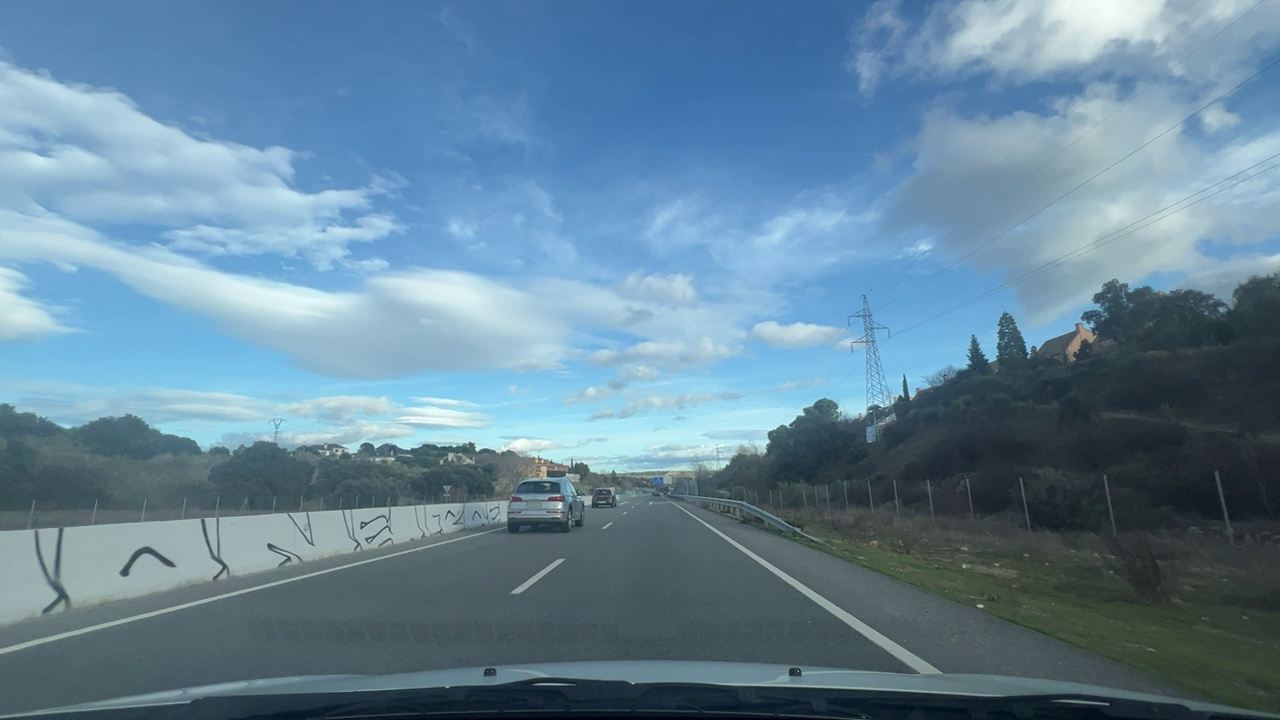
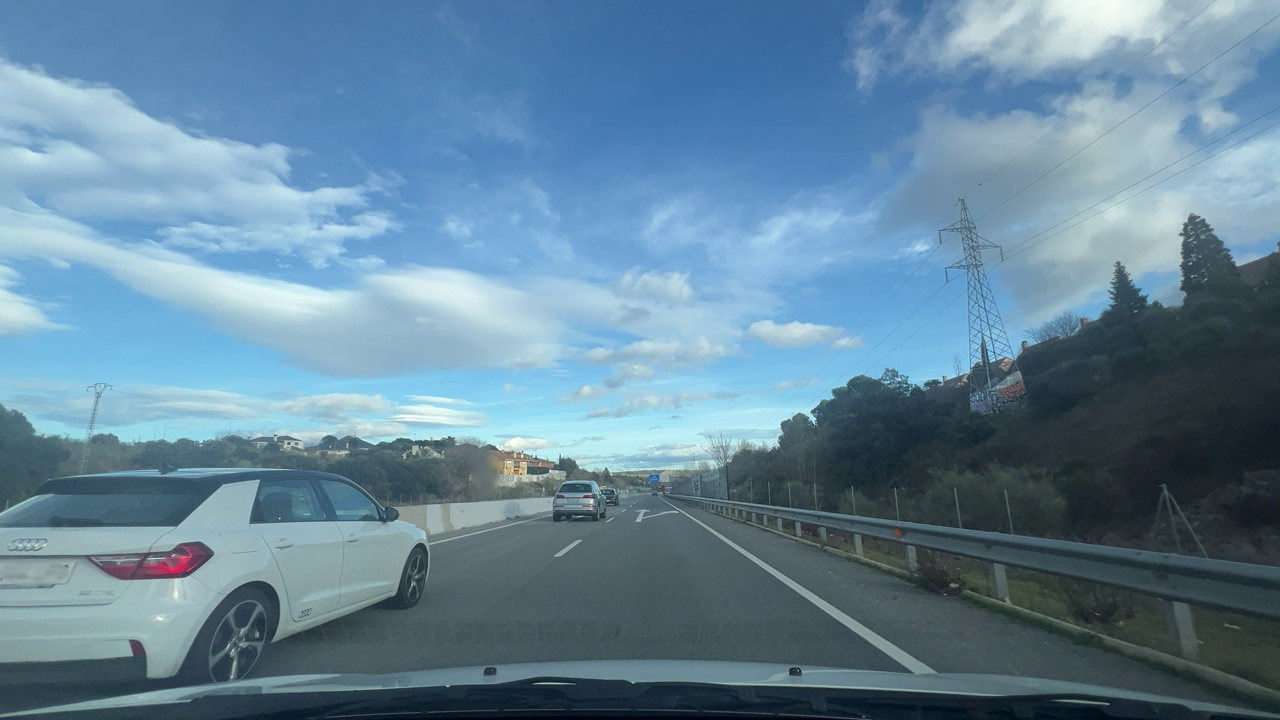
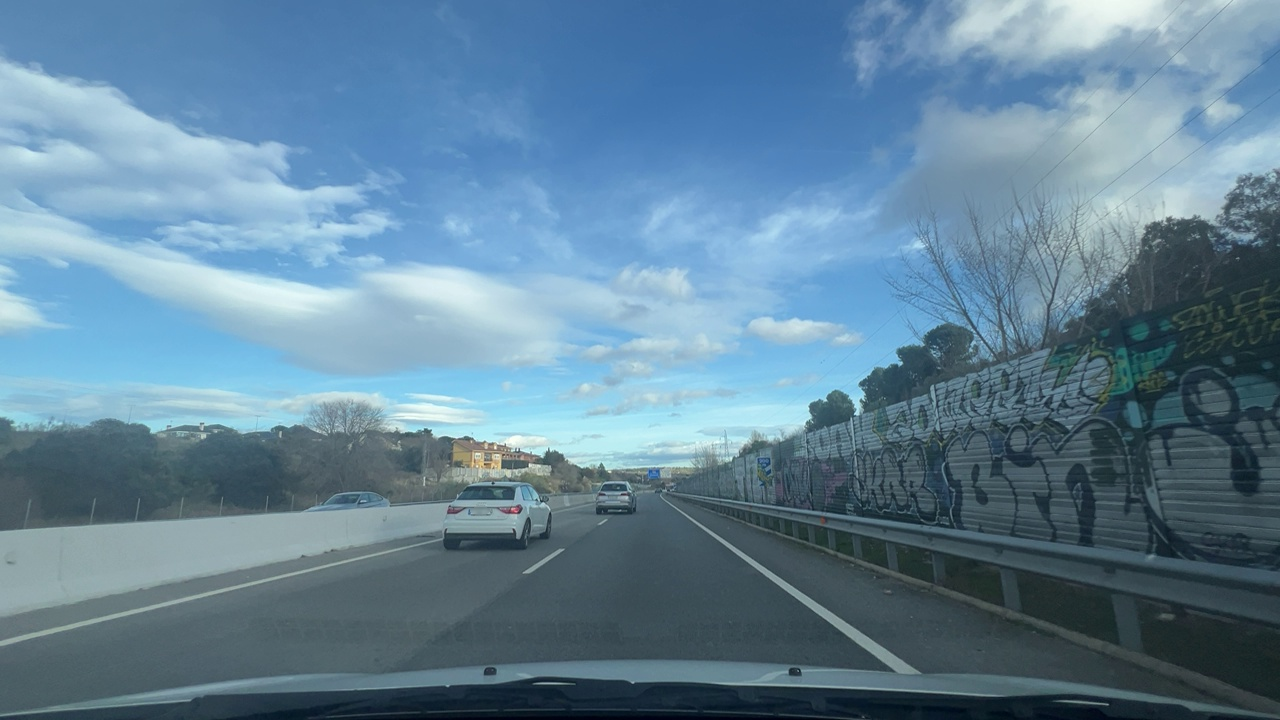
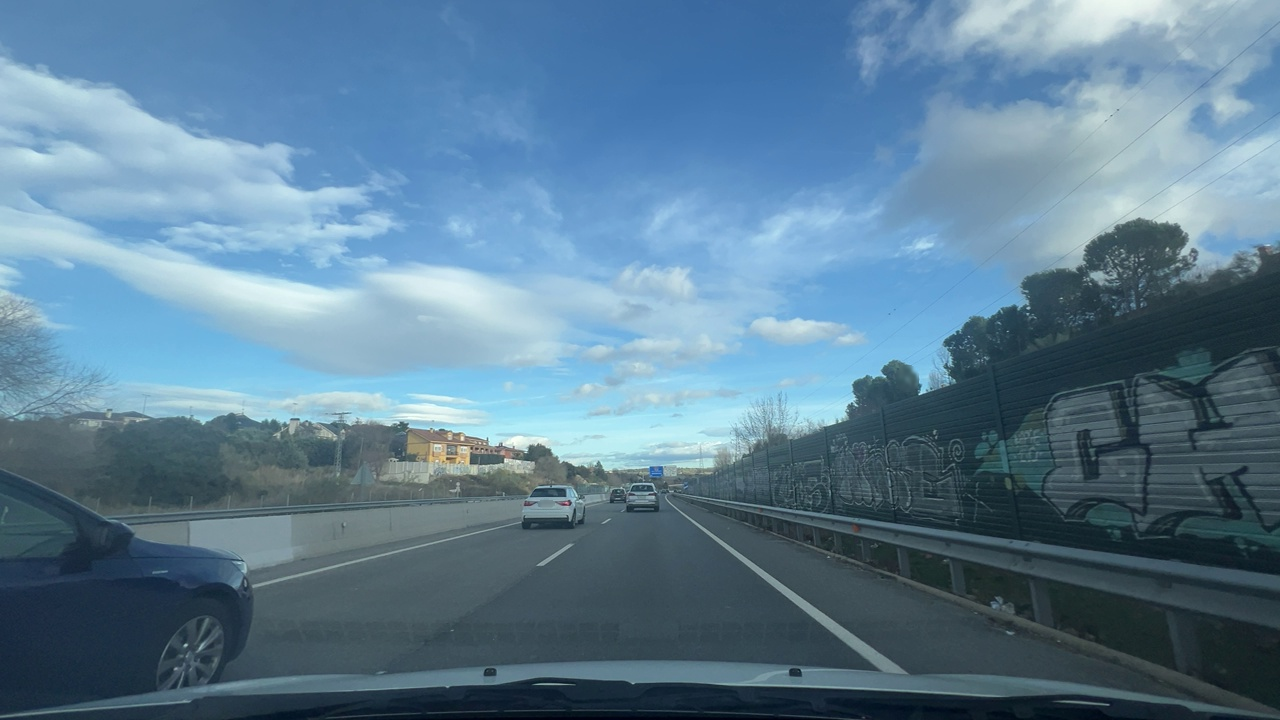
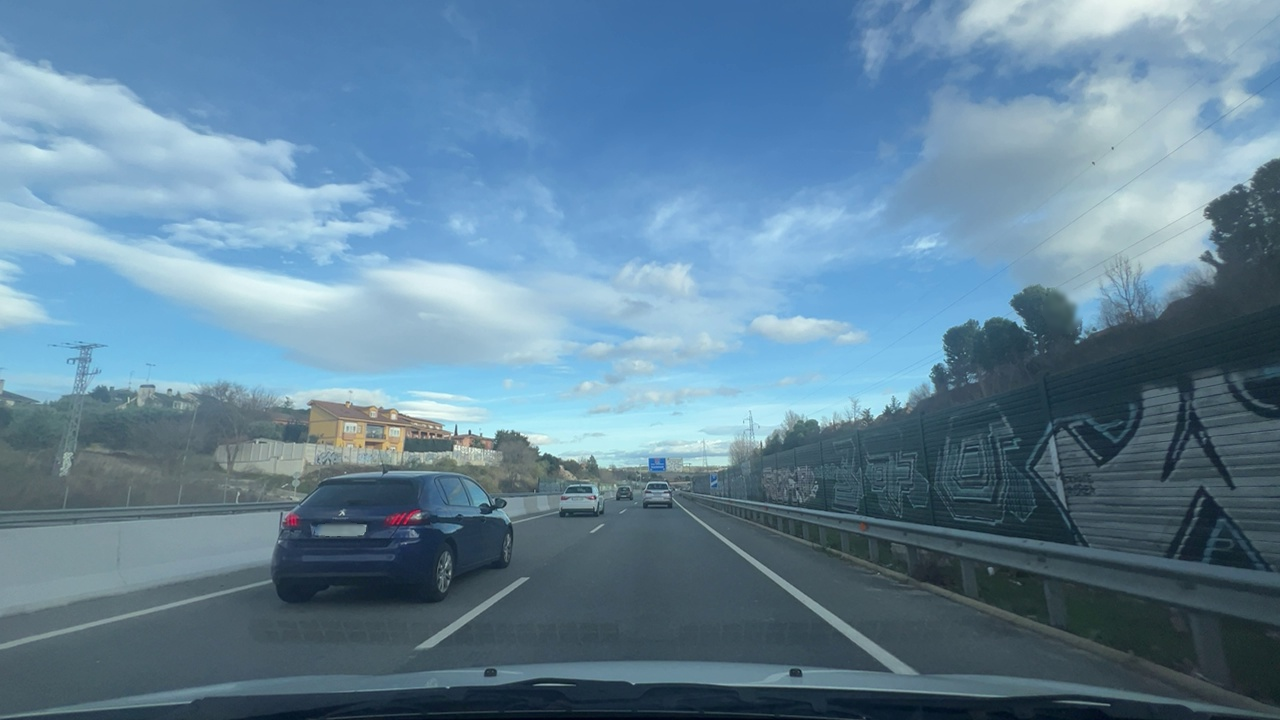
Situation: Cut in
Question: Is a vehicle from an adjacent lane moving into the ego lane?
Answer: Yes
Reasoning: A vehicle from the left lane is crossing the lane marking into the ego lane.

Situation: Cut in
Question: Has a vehicle merged into the ego lane directly ahead of the ego vehicle without any intermediate vehicle?
Answer: Yes
Reasoning: A vehicle has entered the ego lane directly ahead of the ego car.

Situation: Cut in
Question: Is the ego vehicle currently inside a roundabout?
Answer: No
Reasoning: There are no roundabouts visible

Situation: Cut in
Question: Is the ego vehicle currently within an intersection?
Answer: No
Reasoning: There are no intersections visible

Situation: Cut in
Question: Is any vehicle partially overlapping the lane boundary markings of the ego lane?
Answer: Yes
Reasoning: A vehicle is momentarily positioned partially over the dashed line on the left side of the ego lane.